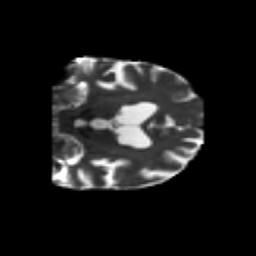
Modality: T2w
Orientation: coronal
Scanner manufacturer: siemens
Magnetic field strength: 3 T
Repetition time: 6.8 s
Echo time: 0.093 s